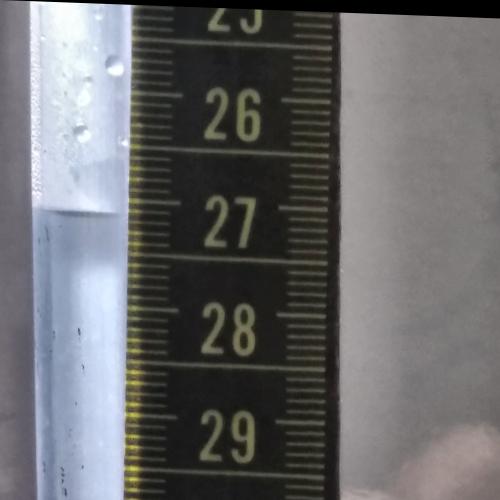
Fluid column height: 27.1 cm